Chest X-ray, AP view. Patient: 54 years old, sex M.
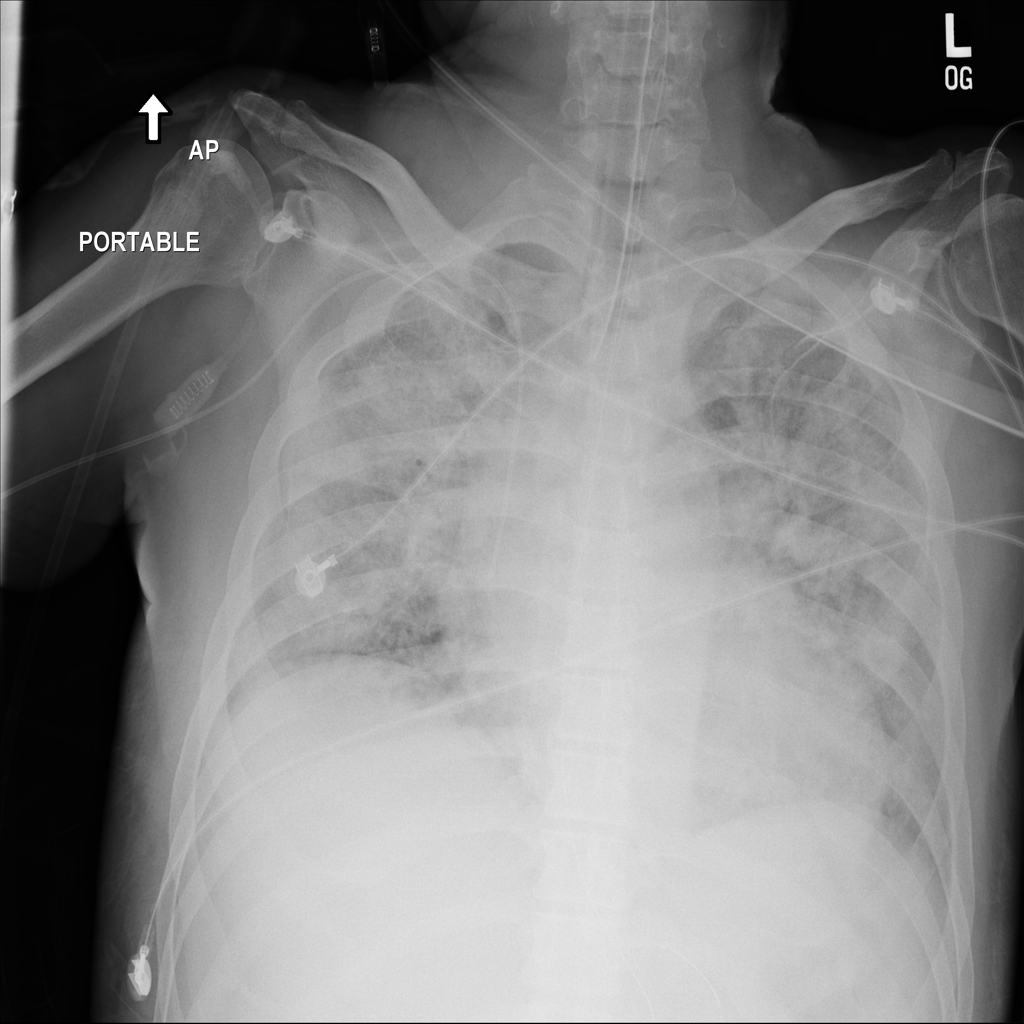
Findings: Consolidation